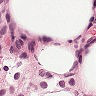
Metastatic tissue present: no